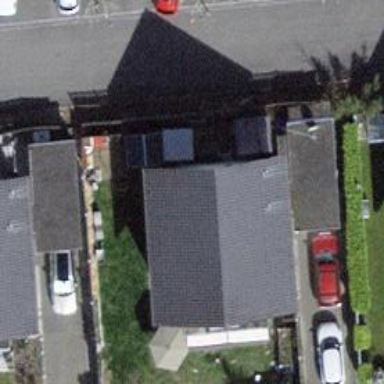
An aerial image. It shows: Residential building with tiled roof.